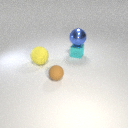
small cyan metal cube behind small brown rubber sphere